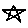
Label: star